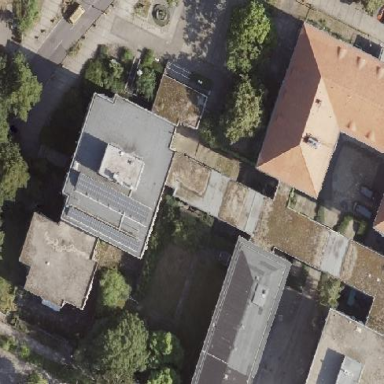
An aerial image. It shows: Part of building is shown in the image.